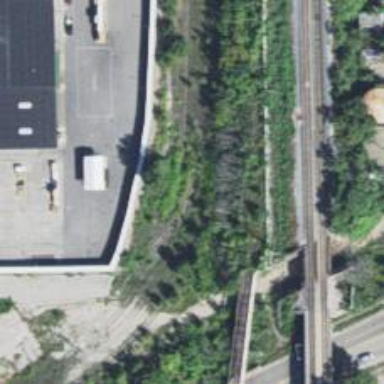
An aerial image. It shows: Disused railway siding.